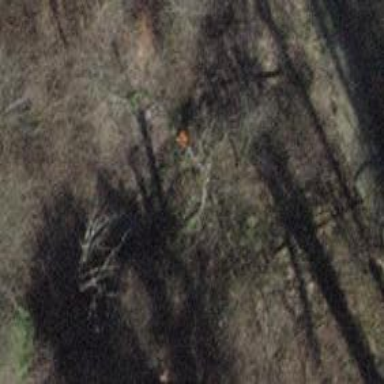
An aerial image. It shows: Aerial orange marker.